Question: As you can see from this screenshot, My icons aren't aligned with their titles. They are written as two unordered lists. The only solution I have right now is to give individual 'margin-left' to each of the icons, but I'm hoping there is a better way to do it. Any help would be very much appreciated.
HTML:
'''
<!-- Skills -->
<section id="skills">
<h2>Skills</h2>
<ul>
<li><i class="icon-prog-java"></i></li>
<li><i class="icon-prog-js02"></i></li>
<li><i class="icon-html5-02"></i></li>
<li><i class="icon-css3-02"></i></li>
<li><i class="icon-vc-git"></i></li>
</ul>
<ul>
<li>Java</li>
<li>JavaScript</li>
<li>HTML / XML</li>
<li>CSS</li>
<li>Git</li>
</ul>
</section>
'''
CSS:
'''
#skills li {
display: inline;
margin: 0 40px;
}
'''
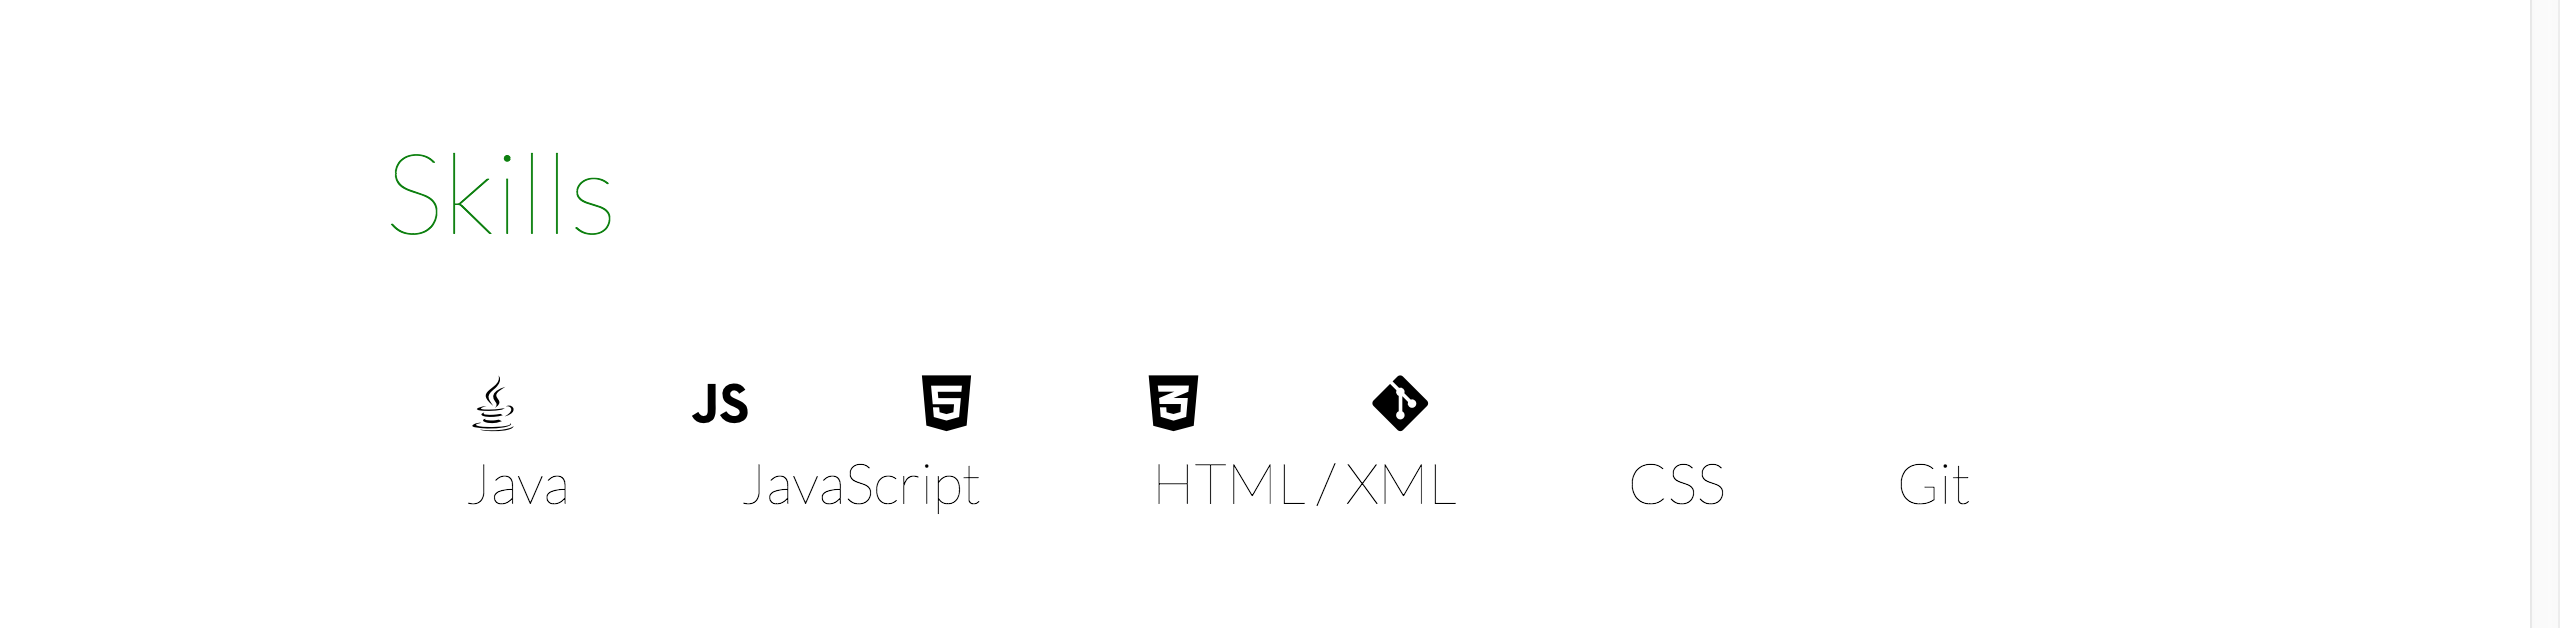
Answer: Integrate the icons with each of the text items. Then, make the icons be on a separate line by making them block elements. Also, each list item needs to be 'inline-block' instead of 'inline':
'''
#skills li {
display: inline-block;
margin: 0 30px;
text-align: center;
}
ul.skill-list i {
display: block;
/* add margins here to adjust icons */
}
'''
'''
<!-- Skills -->
<section id="skills">
<h2>Skills</h2>
<ul class="skill-list">
<li><i class="icon-prog-java"></i>Java</li>
<li><i class="icon-prog-js02"></i>JavaScript</li>
<li><i class="icon-html5-02"></i>HTML / XML</li>
<li><i class="icon-css3-02"></i>CSS</li>
<li><i class="icon-vc-git"></i>Git</li>
</ul>
</section>
<!-- Pictonic library, ignore this -->
<link href="https://cdn.jsdelivr.net/gh/thedrick/tylerhedrick.me@master/resources/pictonic/css/pictonic.css" rel="stylesheet" />
'''